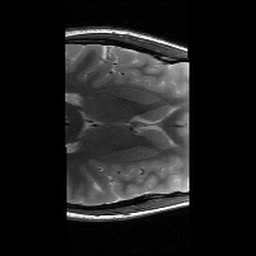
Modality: T2w
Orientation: axial
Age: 21
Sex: female
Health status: healthy
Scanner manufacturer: siemens
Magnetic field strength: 3 T
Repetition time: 6 s
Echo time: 0.064 s